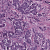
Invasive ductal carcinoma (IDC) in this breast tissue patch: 1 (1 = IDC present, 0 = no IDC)